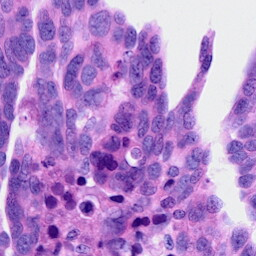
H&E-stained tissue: Ovarian